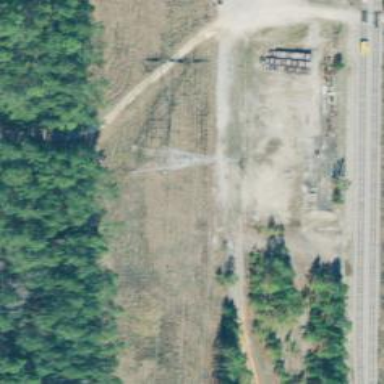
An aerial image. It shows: Lattice structure tower used for power distribution.